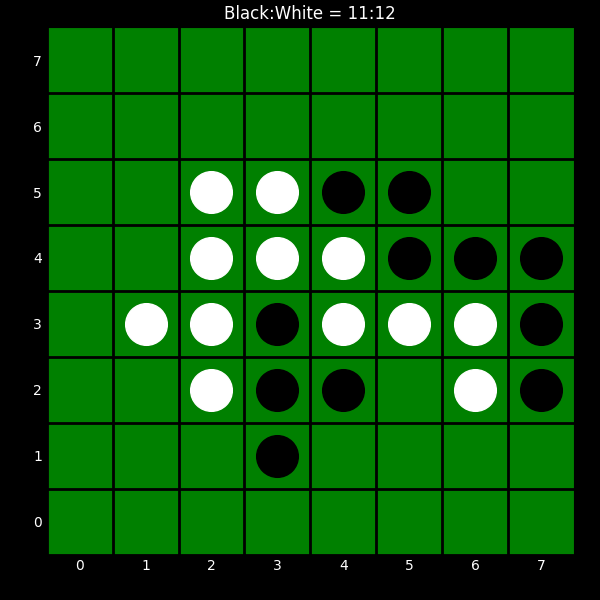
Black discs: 11
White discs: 12